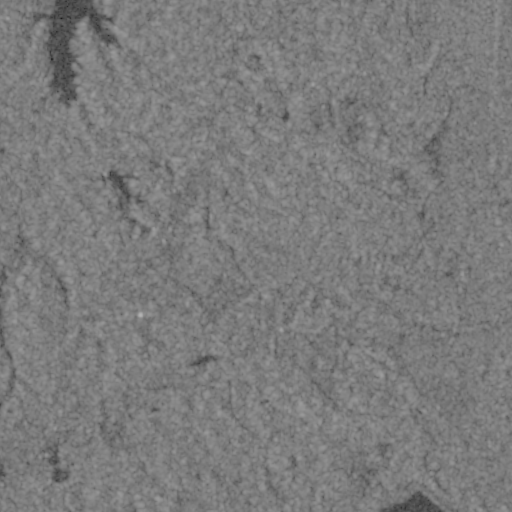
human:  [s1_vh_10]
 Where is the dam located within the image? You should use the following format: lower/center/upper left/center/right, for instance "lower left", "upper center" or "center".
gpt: The dam is located in the lower right of the image.
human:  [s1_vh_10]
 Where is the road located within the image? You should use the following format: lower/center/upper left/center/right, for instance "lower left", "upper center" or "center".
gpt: There is no road in the image.

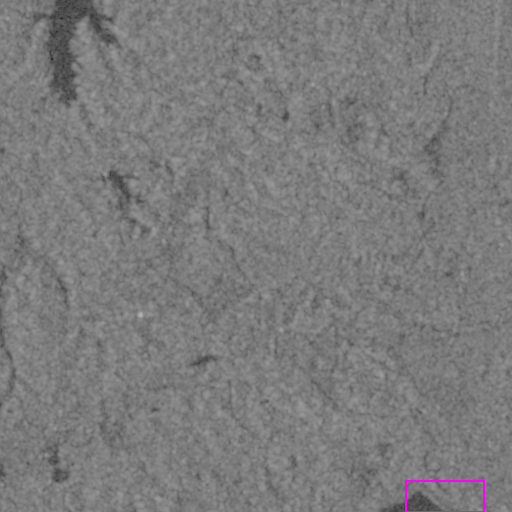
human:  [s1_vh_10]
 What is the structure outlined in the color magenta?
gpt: The structure outlined in magenta is a dam.
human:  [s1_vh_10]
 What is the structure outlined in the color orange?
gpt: There is no orange outline.